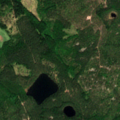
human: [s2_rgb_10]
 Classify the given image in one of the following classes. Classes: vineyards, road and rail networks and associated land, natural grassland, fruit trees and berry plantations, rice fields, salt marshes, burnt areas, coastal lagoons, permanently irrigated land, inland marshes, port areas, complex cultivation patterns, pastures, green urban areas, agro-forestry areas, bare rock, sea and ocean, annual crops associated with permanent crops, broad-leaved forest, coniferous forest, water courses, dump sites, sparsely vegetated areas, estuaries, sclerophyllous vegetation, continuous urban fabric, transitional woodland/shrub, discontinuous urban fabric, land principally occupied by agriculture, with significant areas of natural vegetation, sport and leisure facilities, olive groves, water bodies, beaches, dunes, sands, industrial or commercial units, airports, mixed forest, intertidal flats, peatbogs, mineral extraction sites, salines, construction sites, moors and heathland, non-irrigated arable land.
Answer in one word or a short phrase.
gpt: coniferous forest, mixed forest